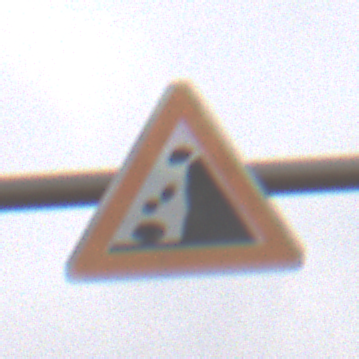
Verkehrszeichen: SteinschlagRechts
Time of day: Midday
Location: Outdoor (RoadRail)
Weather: Overcast
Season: NotSpecified
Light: Natural